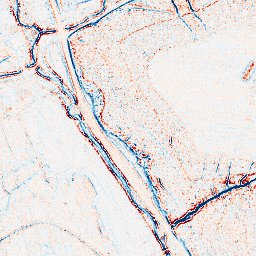
Category: edge_preserving
Decomposition family: bilateral
Decomposition parameters: d: 5
sigma_color: 100
sigma_space: 25
Upsampling method: linear_exact
Upsampling parameters: scale: 8
Upsampling scale: 8